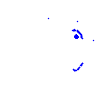
Particle: proton